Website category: sports
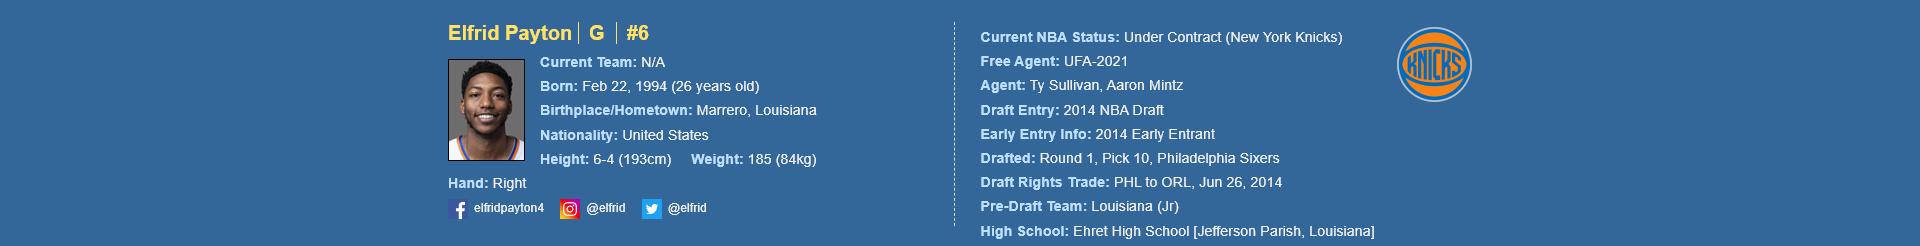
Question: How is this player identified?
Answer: Elfrid Payton

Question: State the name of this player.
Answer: Elfrid Payton

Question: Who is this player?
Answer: Elfrid Payton

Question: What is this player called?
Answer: Elfrid Payton

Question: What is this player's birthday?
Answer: Feb 22, 1994

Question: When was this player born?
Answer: Feb 22, 1994

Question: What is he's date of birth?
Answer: Feb 22, 1994

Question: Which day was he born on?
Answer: Feb 22, 1994

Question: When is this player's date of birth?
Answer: Feb 22, 1994

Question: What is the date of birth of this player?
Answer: Feb 22, 1994

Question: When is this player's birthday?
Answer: Feb 22, 1994

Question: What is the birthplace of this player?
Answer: Marrero, Louisiana

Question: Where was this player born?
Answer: Marrero, Louisiana

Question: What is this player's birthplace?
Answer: Marrero, Louisiana

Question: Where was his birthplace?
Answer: Marrero, Louisiana

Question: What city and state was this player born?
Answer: Marrero, Louisiana

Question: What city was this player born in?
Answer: Marrero, Louisiana

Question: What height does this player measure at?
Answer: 6-4 (193cm)

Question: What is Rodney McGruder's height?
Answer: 6-4 (193cm)

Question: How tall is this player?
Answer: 6-4 (193cm)

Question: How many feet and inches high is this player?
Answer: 6-4 (193cm)

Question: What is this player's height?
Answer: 6-4 (193cm)

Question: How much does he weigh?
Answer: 185 (84kg)

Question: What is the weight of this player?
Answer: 185 (84kg)

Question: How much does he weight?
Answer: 185 (84kg)

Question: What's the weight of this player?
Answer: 185 (84kg)

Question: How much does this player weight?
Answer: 185 (84kg)

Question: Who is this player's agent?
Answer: Ty Sullivan

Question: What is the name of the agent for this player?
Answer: Ty Sullivan

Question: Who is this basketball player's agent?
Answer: Ty Sullivan

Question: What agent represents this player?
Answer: Ty Sullivan

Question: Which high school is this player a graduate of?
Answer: Ehret High School

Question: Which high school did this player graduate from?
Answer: Ehret High School

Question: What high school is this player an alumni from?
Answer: Ehret High School

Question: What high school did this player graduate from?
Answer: Ehret High School

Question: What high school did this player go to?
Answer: Ehret High School

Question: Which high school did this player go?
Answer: Ehret High School